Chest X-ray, PA view. Patient: 28 years old, sex M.
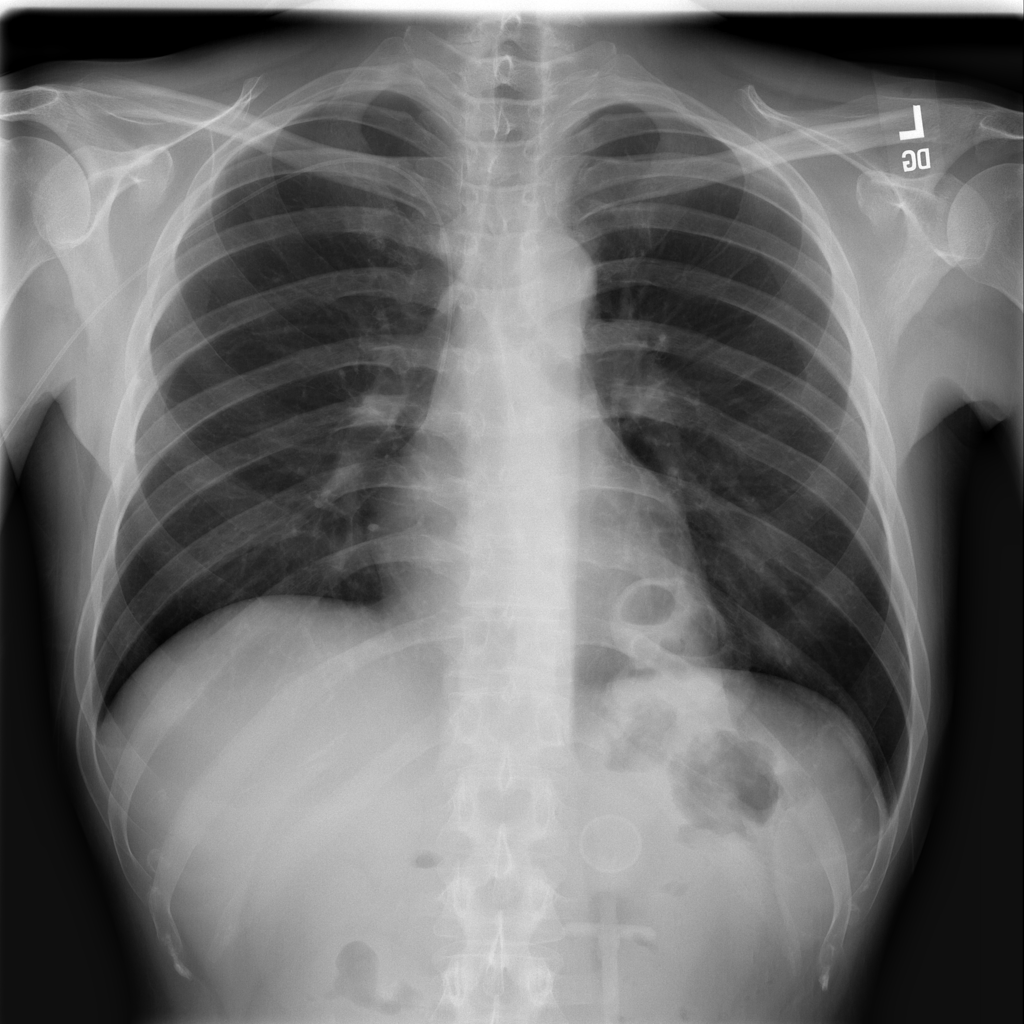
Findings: Consolidation